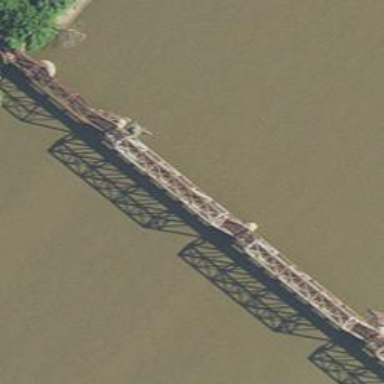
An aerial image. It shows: Railway bridge.